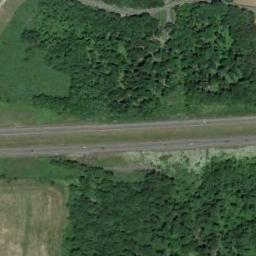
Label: freeway